Question: I have an Android application that allows a user to browse to a user's profile 'ViewProfileFragment'. Inside 'ViewProfileFragment' a user can click on an image that will take him to 'StoryViewFragment' where various users' photos show up. It is possible to click on a user profile photo that will take them to another instance of 'ViewProfileFragment' with the new user's profile. If a user repeatedly clicks on user's profiles, clicks an image that takes them to the gallery then clicks on another profile the Fragments stack up in memory quickly causing the dreaded 'OutOfMemoryError'. Here is a diagram flow of what I am describing:
UserA clicks on Bob's profile. Inside Bob's profile UserA clicks on ImageA taking him to a gallery of photos of various users (including Bob's). UserA clicks on profile of Sue then on one of her images - process repeats, etc, etc.
'''
UserA -> ViewProfileFragment
StoryViewFragment -> ViewProfileFragment
StoryViewFragment -> ViewProfileFragment
'''
So as you can see from a typical flow there are lots of instances of 'ViewProfileFragment' and 'StoryViewFragment' piling up in the backstack.
I am loading these in as fragments with the following logic:
'''
//from MainActivity
fm = getSupportFragmentManager();
ft = fm.beginTransaction();
ft.replace(R.id.activity_main_content_fragment, fragment, title);
ft.addToBackStack(title);
'''
1) I am specifically using 'FragmentTransaction' 'replace' so that the 'onPause' method will be triggered when the 'replace' takes place. Inside 'onPause' I am trying to free up as many resources as I can (such as clearing out data in 'ListView' adapters, "nulling" out variables, etc) so that when the fragment is not the active fragment and pushed onto the backstack there will be more memory freed up. But my efforts to free up resources is only a partial success. According to MAT I still have a lot of memory that is consumed by 'GalleryFragment' and 'ViewProfileFragment'.
2) I've also removed the call to addToBackStack() but obviously that offers a poor user experience because they can't traverse back (the app just closes when the user hits the back button).
3) I have used MAT to find all of the objects that I take up a lot of space and I have dealt with those in various ways inside the 'onPause' (and 'onResume') methods to free up resources but they are still considerable in size.

4) I also wrote a for loop in both fragments' 'onPause' that sets all of my 'ImageViews' to null using the following logic:
'''
for (int i=shell.getHeaderViewCount(); i<shell.getCount(); i++) {
View h = shell.getChildAt(i);
ImageView v = (ImageView) h.findViewById(R.id.galleryImage);
if (v != null) {
v.setImageBitmap(null);
}
}
myListViewAdapter.clear()
'''
1) Am I overlooking a way to allow a Fragment to remain on the backstack but also free up its resources so that the cycle of .replace(fragment) doesn't eat up all of my memory?
2) What are the "best practices" when it is expected that a lot of Fragments could be loaded onto the backstack? How does a developer correctly deal with this scenario? (Or is the logic in my application inherently flawed and I'm just doing it wrong?)
Any help in brainstorming a solution to this would be greatly appreciated.
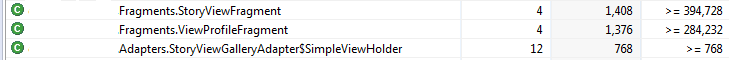
Answer: It turns out that fragments share the same lifecycle as their parent activity. According to the <URL>:
> A fragment must always be embedded in an activity and the fragment's
lifecycle is directly affected by the host activity's lifecycle. For
example, when the activity is paused, so are all fragments in it, and
when the activity is destroyed, so are all fragments. However, while
an activity is running (it is in the resumed lifecycle state), you can
manipulate each fragment independently.
So the step that you took to clean up some resources in 'onPause()' of the fragment wouldn't trigger unless the parent activity pauses. If you have multiple fragments that are being loaded by a parent activity then most likely you are using some kind of mechanism for switching which one is active.
You might be able to solve your issue by not relying on the 'onPause' but by overriding <URL>.
'''
public class MyFragment extends Fragment {
@Override
public void setUserVisibleHint(boolean isVisibleToUser) {
super.setUserVisibleHint(isVisibleToUser);
if (isVisibleToUser) {
//you are visible to user now - so set whatever you need
initResources();
}
else {
//you are no longer visible to the user so cleanup whatever you need
cleanupResources();
}
}
}
'''
As was already mentioned you are stacking items up on a backstack so it's expected that there will be at least a little bit of a memory footprint but you can minimize the footprint by cleaning up resources when the fragment is out of view with the above technique.
The other suggestion is to get really good at understanding the output of the memory analyzer tool (<URL>. It is really easy to leak memory in Android so it's a necessity in my opinion to get familiar with the concept and how memory can get away from you. It's possible that your issues are due to you not releasing resources when the fragment goes out of view a memory leak of some kind so if you go the route of using 'setUserVisibleHint' to trigger cleanup of your resources and you still see a high-volume of memory being used then a memory leak could be the culprit so make sure to rule them both out.